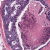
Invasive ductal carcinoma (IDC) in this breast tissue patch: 0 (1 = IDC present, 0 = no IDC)